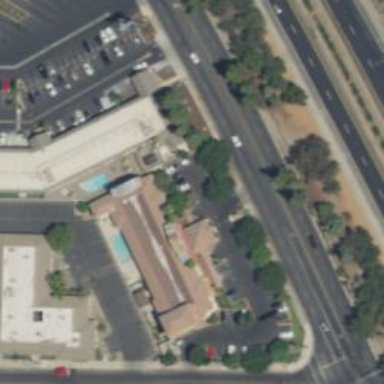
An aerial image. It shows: Hotel.